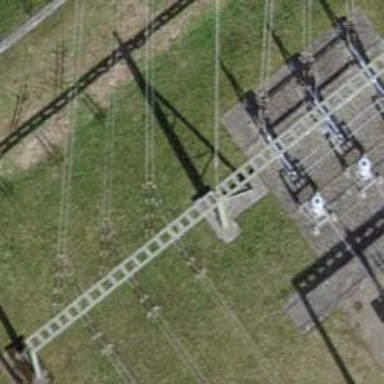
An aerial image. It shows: Insulator used in power systems.